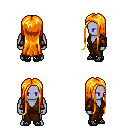
a pixel art fantasy rpg character, male body template, dark elf, purple skin, brown robe, magenta pants, light blonde extra-long hairstyle, leather bracers, ghillies, four views (front, back, left, right), 2x2 character sprite sheet, small pixel art, hard edges, no anti-aliasing